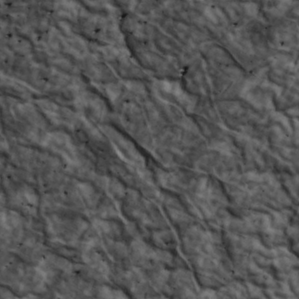
Label: non_frost